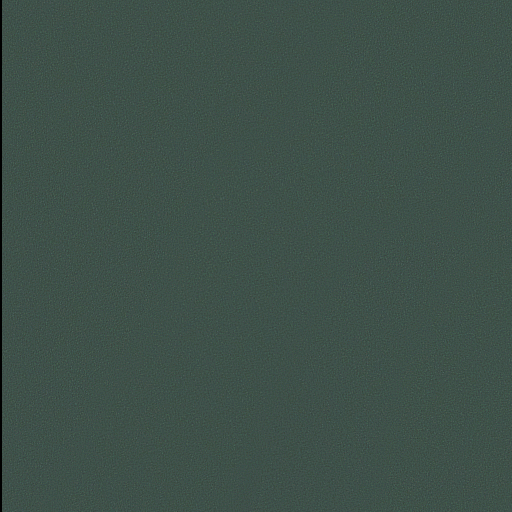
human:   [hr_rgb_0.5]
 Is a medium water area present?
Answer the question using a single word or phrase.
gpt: no

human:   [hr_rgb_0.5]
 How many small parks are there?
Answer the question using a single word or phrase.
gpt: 0

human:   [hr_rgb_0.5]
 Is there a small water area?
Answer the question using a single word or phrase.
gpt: no

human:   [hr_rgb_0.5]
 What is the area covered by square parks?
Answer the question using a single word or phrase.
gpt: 0m2

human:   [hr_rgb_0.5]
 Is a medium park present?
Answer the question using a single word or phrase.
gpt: no

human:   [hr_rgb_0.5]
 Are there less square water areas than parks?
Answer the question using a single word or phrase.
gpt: yes

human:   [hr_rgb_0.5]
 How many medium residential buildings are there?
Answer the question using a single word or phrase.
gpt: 0

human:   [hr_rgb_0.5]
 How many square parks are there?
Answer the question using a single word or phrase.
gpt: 0

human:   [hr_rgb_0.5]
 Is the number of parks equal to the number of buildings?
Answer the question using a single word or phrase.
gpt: no

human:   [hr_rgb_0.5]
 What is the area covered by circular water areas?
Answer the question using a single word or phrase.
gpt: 0m2

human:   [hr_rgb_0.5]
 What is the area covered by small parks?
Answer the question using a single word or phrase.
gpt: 0m2

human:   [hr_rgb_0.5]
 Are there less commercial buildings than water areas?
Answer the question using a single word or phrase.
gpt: yes

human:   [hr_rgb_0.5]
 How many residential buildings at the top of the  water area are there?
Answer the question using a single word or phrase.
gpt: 0

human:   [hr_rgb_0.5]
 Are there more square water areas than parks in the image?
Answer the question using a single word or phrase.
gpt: no

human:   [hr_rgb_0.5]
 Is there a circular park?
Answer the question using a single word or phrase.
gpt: no

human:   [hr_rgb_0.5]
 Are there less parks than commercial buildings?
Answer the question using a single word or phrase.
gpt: no

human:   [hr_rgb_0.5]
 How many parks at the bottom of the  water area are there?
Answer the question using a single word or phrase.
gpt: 1

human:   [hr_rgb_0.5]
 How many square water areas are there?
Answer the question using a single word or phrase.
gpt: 0

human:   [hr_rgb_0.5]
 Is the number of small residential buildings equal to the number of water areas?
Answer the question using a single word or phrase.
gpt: no

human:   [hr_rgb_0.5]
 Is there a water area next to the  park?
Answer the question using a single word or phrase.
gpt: yes

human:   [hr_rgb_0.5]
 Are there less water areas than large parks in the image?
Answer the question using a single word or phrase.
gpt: no

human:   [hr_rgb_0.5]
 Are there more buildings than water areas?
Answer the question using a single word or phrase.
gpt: no

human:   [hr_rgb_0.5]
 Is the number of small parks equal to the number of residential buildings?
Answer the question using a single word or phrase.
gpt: yes

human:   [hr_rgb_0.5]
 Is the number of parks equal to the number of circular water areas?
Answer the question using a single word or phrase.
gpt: no

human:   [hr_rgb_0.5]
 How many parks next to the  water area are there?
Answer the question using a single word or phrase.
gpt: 1

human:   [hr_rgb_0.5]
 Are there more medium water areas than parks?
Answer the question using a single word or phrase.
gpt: no

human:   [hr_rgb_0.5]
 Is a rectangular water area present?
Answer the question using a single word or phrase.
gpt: yes

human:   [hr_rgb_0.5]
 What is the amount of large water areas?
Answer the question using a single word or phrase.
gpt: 1

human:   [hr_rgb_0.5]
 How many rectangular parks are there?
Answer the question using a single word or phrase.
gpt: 1

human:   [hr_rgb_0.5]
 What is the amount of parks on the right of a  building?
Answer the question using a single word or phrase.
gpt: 0

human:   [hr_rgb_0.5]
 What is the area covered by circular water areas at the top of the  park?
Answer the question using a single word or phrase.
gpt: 0m2

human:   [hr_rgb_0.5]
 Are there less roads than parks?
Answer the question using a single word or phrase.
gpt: yes

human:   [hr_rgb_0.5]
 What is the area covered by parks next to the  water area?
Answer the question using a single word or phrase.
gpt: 10410m2

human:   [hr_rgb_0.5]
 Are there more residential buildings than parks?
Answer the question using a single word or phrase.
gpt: no

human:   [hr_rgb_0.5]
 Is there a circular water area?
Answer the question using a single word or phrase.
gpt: no

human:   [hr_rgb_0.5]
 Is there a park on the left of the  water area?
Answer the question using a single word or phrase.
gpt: no